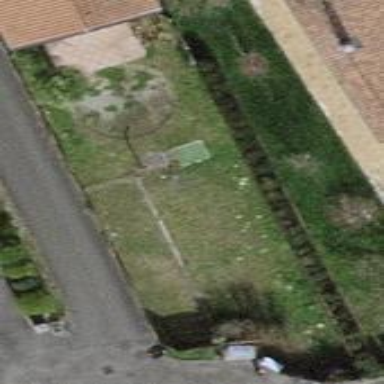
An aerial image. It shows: Garden enclosed by fence.